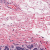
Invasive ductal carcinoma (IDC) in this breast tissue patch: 0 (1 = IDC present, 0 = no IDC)